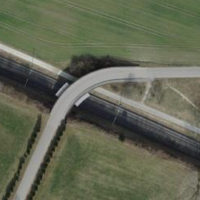
EUNIS habitat code: 57
Species observed at this site:
Euphorbia cyparissias